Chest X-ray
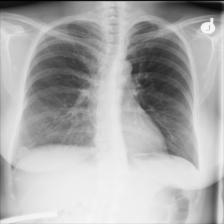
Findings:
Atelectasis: negative
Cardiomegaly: negative
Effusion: negative
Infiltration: negative
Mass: negative
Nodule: negative
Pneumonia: negative
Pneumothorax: negative
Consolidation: negative
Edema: negative
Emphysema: negative
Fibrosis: negative
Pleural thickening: negative
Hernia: negative